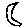
Label: moon